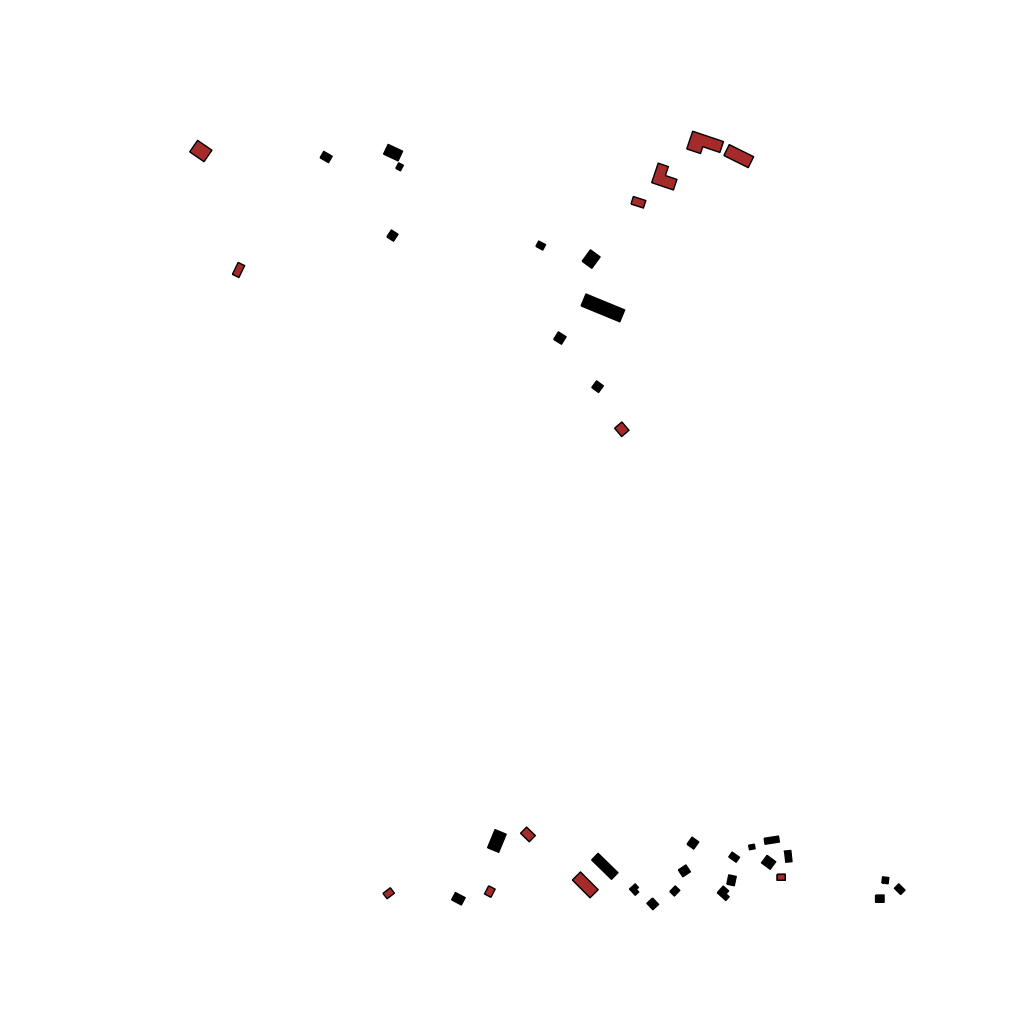
Tags: overhead vector_map, recreation, residential, soviet, individual_rise, density_1, Building, Facility, 1.0 km²